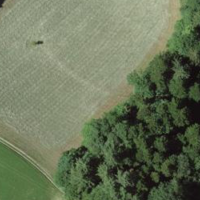
EUNIS habitat code: 44
Species observed at this site:
Ilex aquifolium